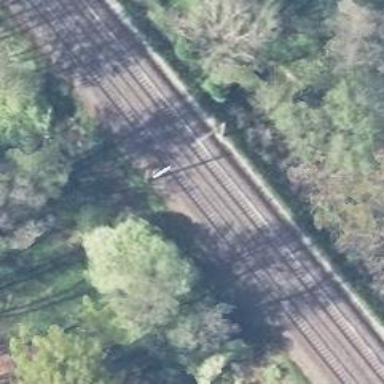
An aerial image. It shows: Milestone along the railway with catenary mast.